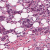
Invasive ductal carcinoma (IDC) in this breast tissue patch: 1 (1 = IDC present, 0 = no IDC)